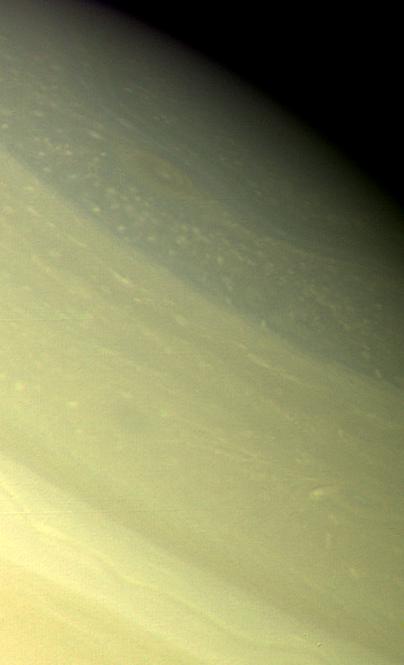
Saturnian Atmospheric Storm Saturn, Voyager